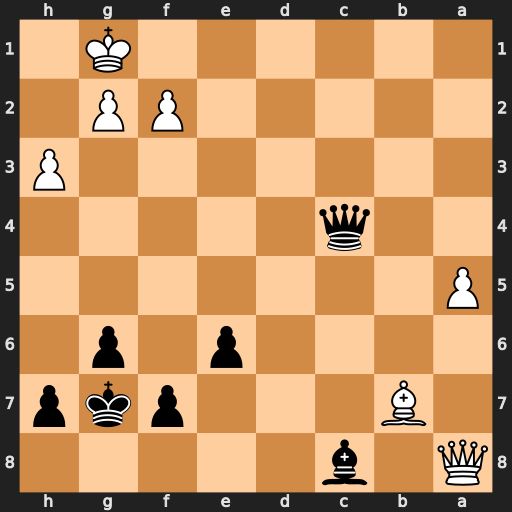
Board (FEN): Q1b5/1B3pkp/4p1p1/P7/2q5/7P/5PP1/6K1
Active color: b
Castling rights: -
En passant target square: -
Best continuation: Qc1+ Kh2 Qc7+